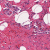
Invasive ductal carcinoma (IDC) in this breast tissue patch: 0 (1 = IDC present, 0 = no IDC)